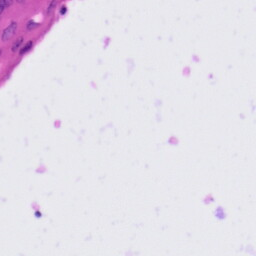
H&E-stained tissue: Tonsil